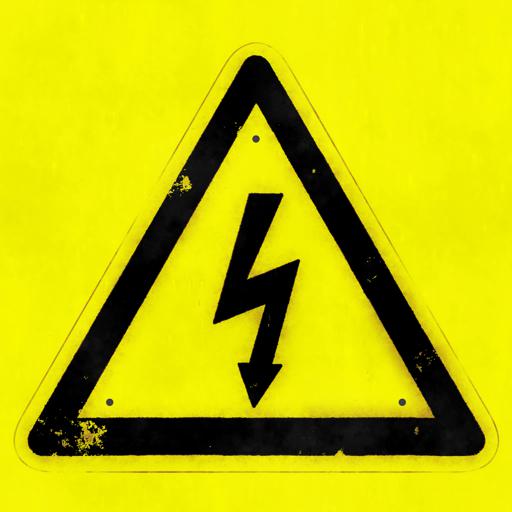
Tags: black danger electricity high sign voltage warning yellow